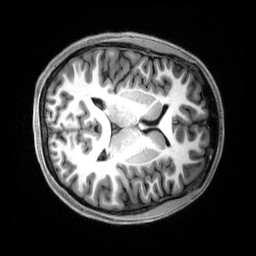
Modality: T1w
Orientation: axial
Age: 21
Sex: female
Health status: healthy
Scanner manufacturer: siemens
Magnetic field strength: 3 T
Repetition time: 2.5 s
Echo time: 0.00222 s